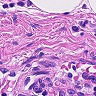
Metastatic tissue present: no